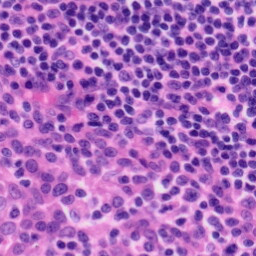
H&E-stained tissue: Tonsil